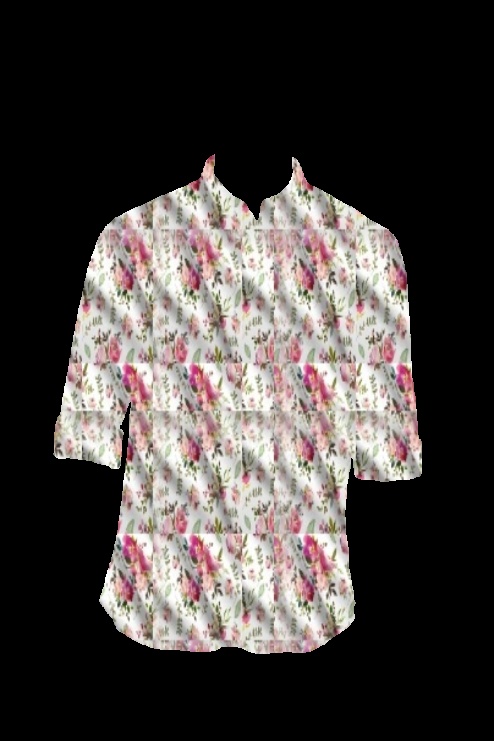
pink multi floral print top